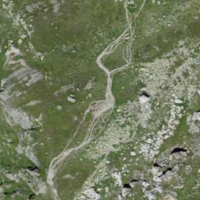
EUNIS habitat code: 31
Species observed at this site:
Empetrum nigrum
Vaccinium uliginosum
Bartsia alpina